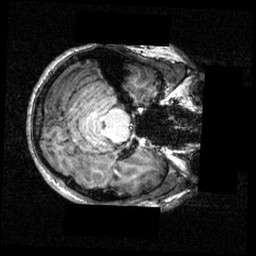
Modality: T1w
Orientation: axial
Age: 21
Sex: male
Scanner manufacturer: siemens
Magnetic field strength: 3.951 T
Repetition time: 1.5 s
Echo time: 0.00335 s